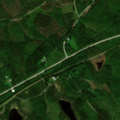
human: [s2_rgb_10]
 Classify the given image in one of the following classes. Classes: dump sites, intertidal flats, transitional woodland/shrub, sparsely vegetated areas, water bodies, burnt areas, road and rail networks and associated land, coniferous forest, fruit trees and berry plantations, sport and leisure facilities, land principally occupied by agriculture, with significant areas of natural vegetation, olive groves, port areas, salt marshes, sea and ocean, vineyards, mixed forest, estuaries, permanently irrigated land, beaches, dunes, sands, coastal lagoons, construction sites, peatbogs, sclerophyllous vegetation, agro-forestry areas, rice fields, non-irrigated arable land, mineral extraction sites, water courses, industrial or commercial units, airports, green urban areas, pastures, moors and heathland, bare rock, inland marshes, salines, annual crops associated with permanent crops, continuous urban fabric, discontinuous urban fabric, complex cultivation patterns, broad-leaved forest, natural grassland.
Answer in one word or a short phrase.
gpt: broad-leaved forest, mixed forest, water bodies